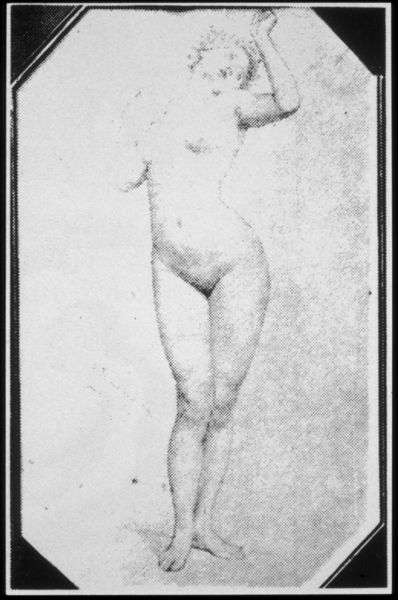
Titel: Studie zur ‘Stehenden’ im Interieur
Künstler: Jean-Léon Gérôme
Institution: Privatsammlung
Schlagwörter: akt, nackt, brust, busen, frau, grau, licht, schwarz, zeichnung, arm, arme, blass, rahmen, pose, locken, taille, füße, grafik, rand, nabel, nackte, knie, scham, zehen, unscharf, foto, fotografie, photographie, barfuß, photo, ecken, scharzweiß, extase, gerastert, sw